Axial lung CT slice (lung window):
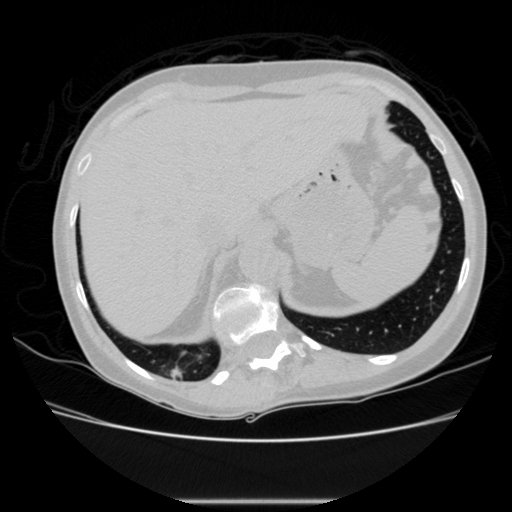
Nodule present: no